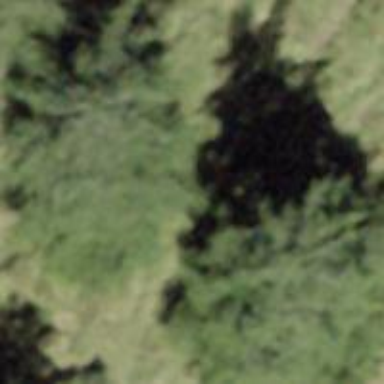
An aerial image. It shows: Forest area.